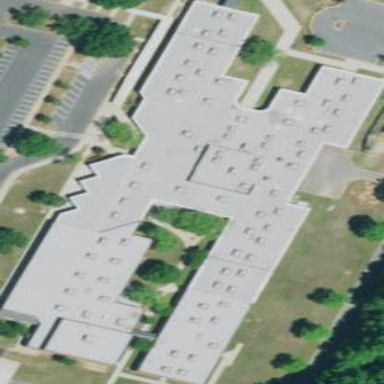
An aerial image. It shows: School building.